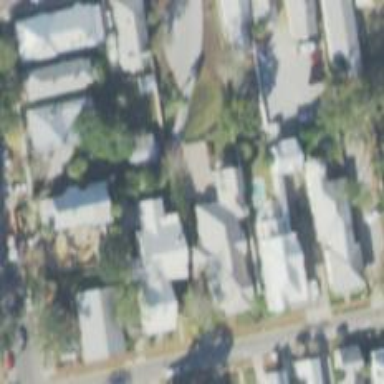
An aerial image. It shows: This residential area consists of single-family homes.